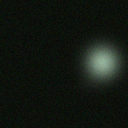
Screen state: off